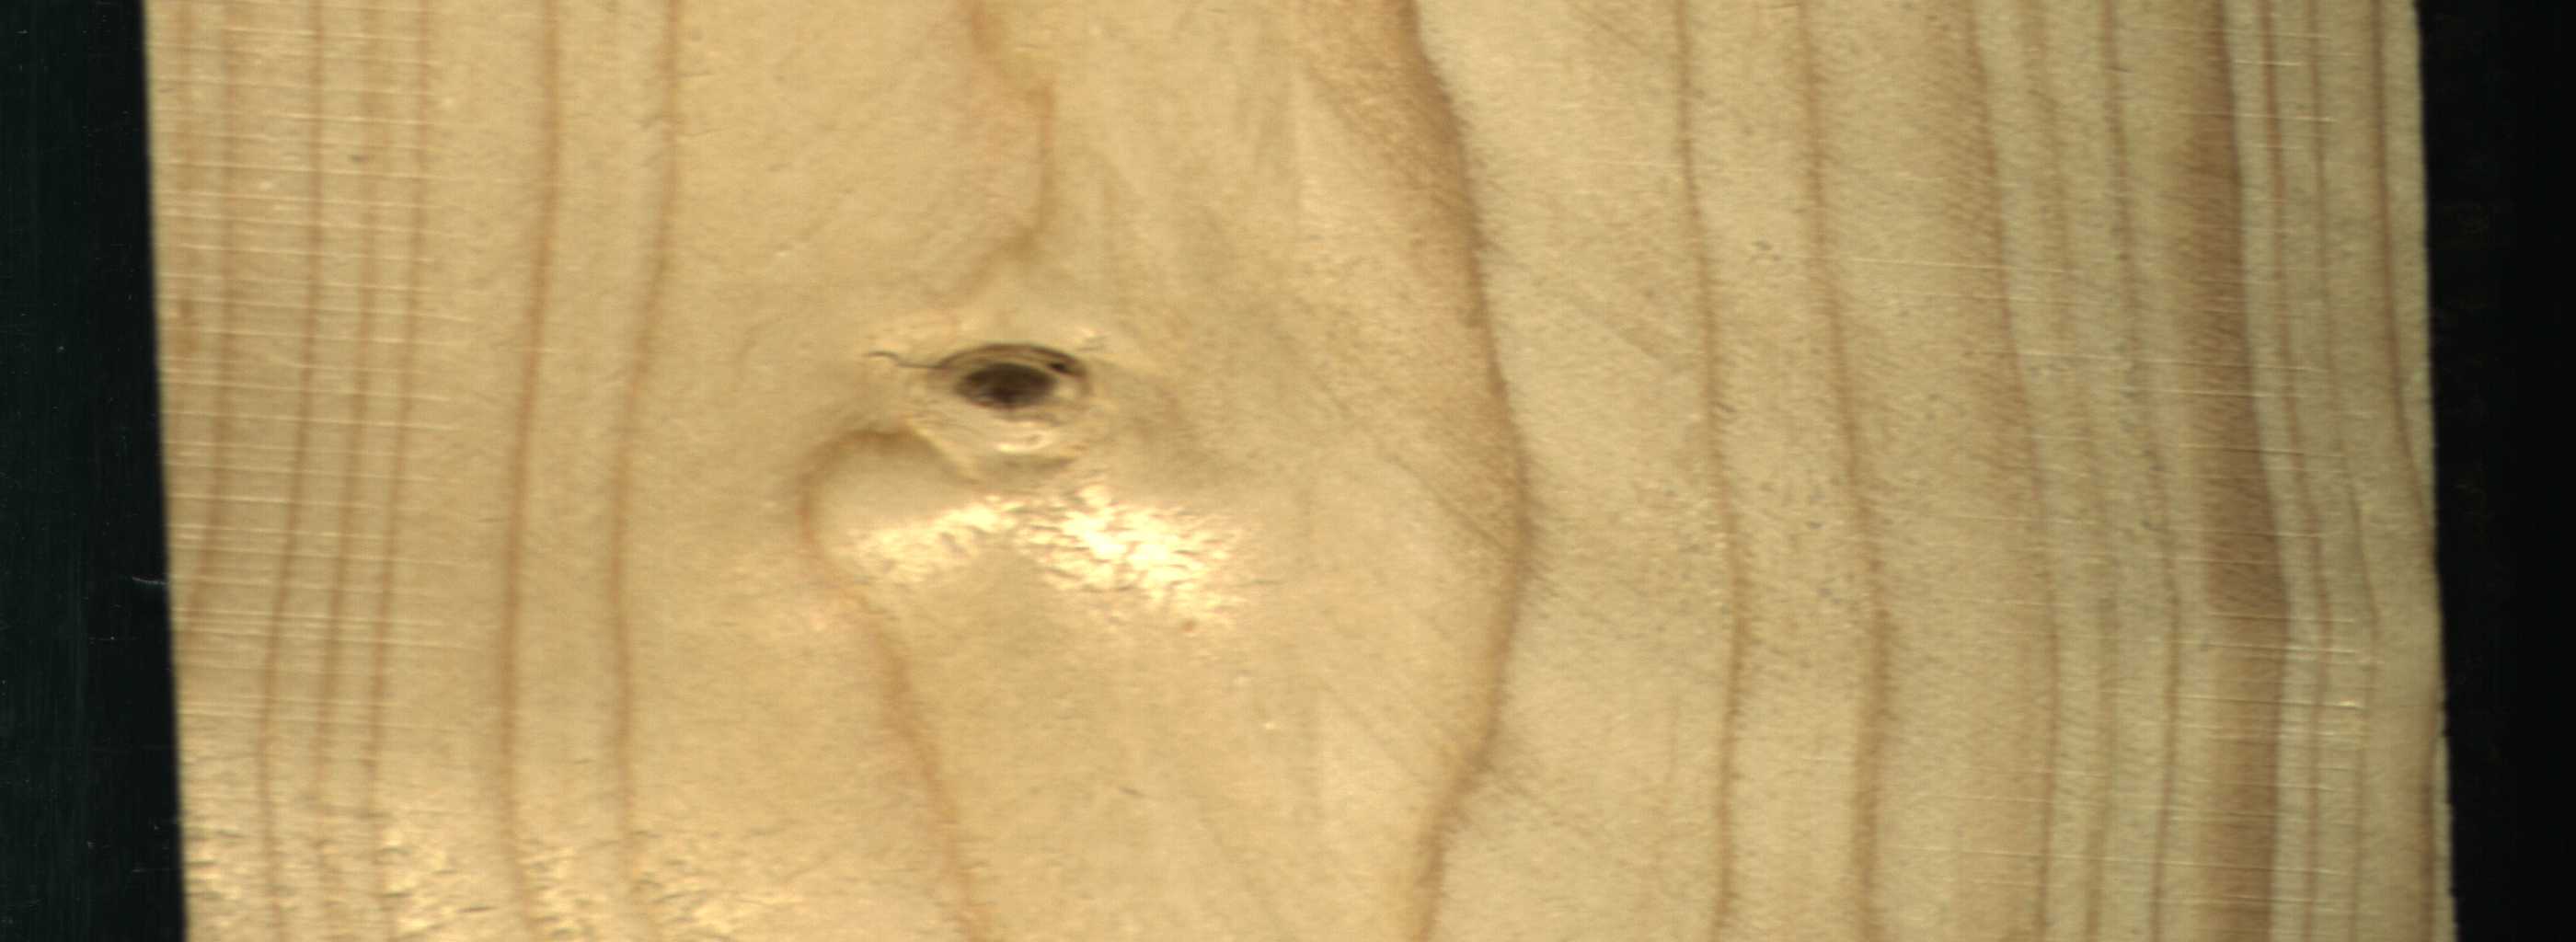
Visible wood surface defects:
Dead_Knot